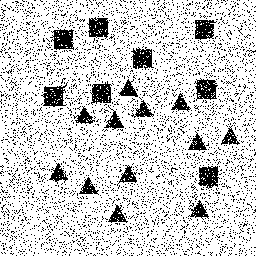
Squares: 8
Triangles: 12
Stars: 0
Total shapes: 20